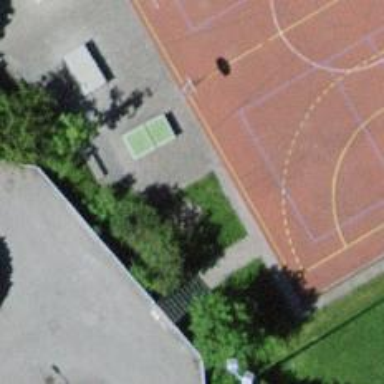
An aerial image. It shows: Pitch for leisure activities.